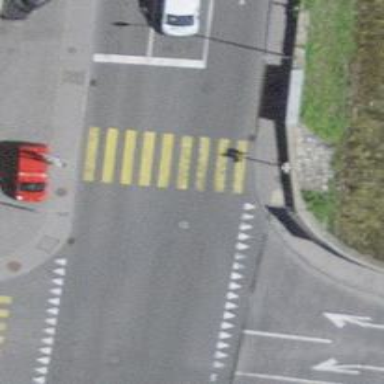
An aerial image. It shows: Crossing with traffic signals.